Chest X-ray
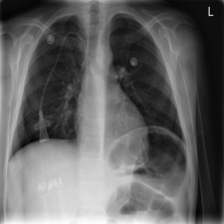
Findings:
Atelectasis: negative
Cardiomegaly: negative
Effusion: negative
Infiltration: positive
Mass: negative
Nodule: negative
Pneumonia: positive
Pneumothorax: negative
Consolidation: negative
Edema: negative
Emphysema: negative
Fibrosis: negative
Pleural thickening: negative
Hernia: negative